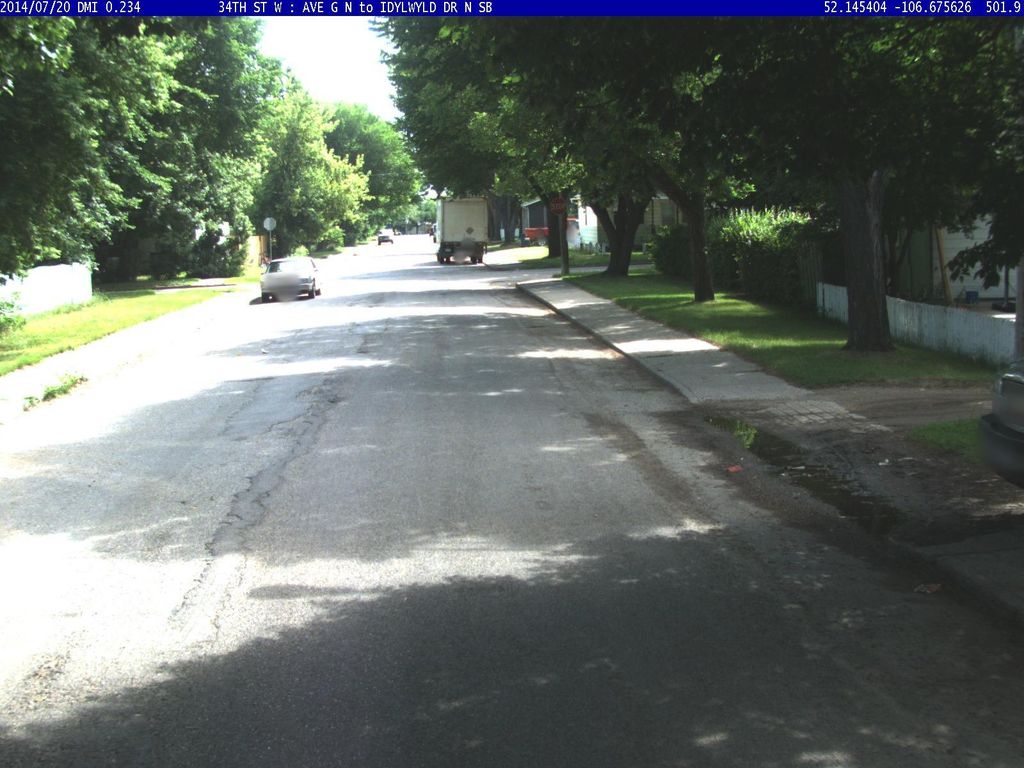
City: saskatoon